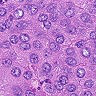
Metastatic tissue present: yes